Question: I would like to re-order the categories of a variable of my 'ggplot'.
I specifically added 'letters' before the categories of the variable to indicate the order.
Because I summarise with other variables the of the levels got messed up.
'''
value mean
1 a Sleep 539.72637
2 c Work 60.62189
3 e Travel/Commute 84.50249
4 f Cooking 54.24129
...............................
'''
But it should be
'''
a Sleep
b Personal care
c Work
d Studies/library
...
'''
Here is the summarised data of my plot.
'''
data = structure(list(value = structure(c(1L, 2L, 3L, 4L, 5L, 6L, 7L,
8L, 9L, 10L, 11L, 12L, 13L, 14L, 15L, 16L, 17L, 18L, 19L, 20L,
21L, 22L, 1L, 2L, 3L, 4L, 5L, 6L, 7L, 8L, 9L, 10L, 11L, 12L,
13L, 14L, 15L, 16L, 17L, 18L, 19L, 20L, 21L, 22L), .Label = c("a Sleep",
"c Work", "e Travel/Commute", "f Cooking", "g Housework", "h Odd jobs",
"i Eating", "j Child care", "k Care for others", "m Leisure",
"u TV/Radio", "v Others", "t Visiting/Socialising", "p Telephone/Online Communication",
"b Personal care", "d Studies/library", "s Religious", "l Shopping",
"q Computing/Internet", "n Highbrow", "o Sport", "r Civic"), class = "factor"),
mean = c(539.726368159204, 60.6218905472637, 84.5024875621891,
54.2412935323383, 133.980099502488, 37.4378109452736, 92.773631840796,
39.6393034825871, 49.8880597014925, 55.3109452736318, 126.<PHONE>,
19.1417910447761, 61.6169154228856, 7.86069651741294, 3.70646766169154,
2.46268656716418, 6.00746268656716, 41.6417910447761, 5.08706467661692,
12.3880597014925, 4.27860696517413, 1.56716417910448, 531.689440993789,
118.<PHONE>, 92.5590062111801, 25.<PHONE>, 71.2422360248447,
67.7391304347826, 91.5776397515528, 27.0310559006211, 29.1801242236025,
62.583850931677, 161.391304347826, 20.1614906832298, 61.0434782608696,
4.6583850931677, 0.31055900621118, 3.21739130434783, 5.3416149068323,
32.1739130434783, 16.1614906832298, 10.5962732919255, 7.57763975155279,
2.29813664596273)), .Names = c("value", "mean"), class = c("tbl_df",
"tbl", "data.frame"), row.names = c(NA, -44L))
'''
Could you help me to re-introduce the order of the categories ?
I guess I have to use 'desc' somewhere.
'''
ggplot(data=data, aes(x= value, y=mean, fill = value )) +
geom_bar(stat="identity") + theme_minimal()
'''

Some have <URL> 'reorder' but this is not what I want to do
'''
ggplot(data=data, aes(x= reorder(value, mean), y=mean, fill = value )) +
geom_bar(stat="identity") + theme_minimal()
'''
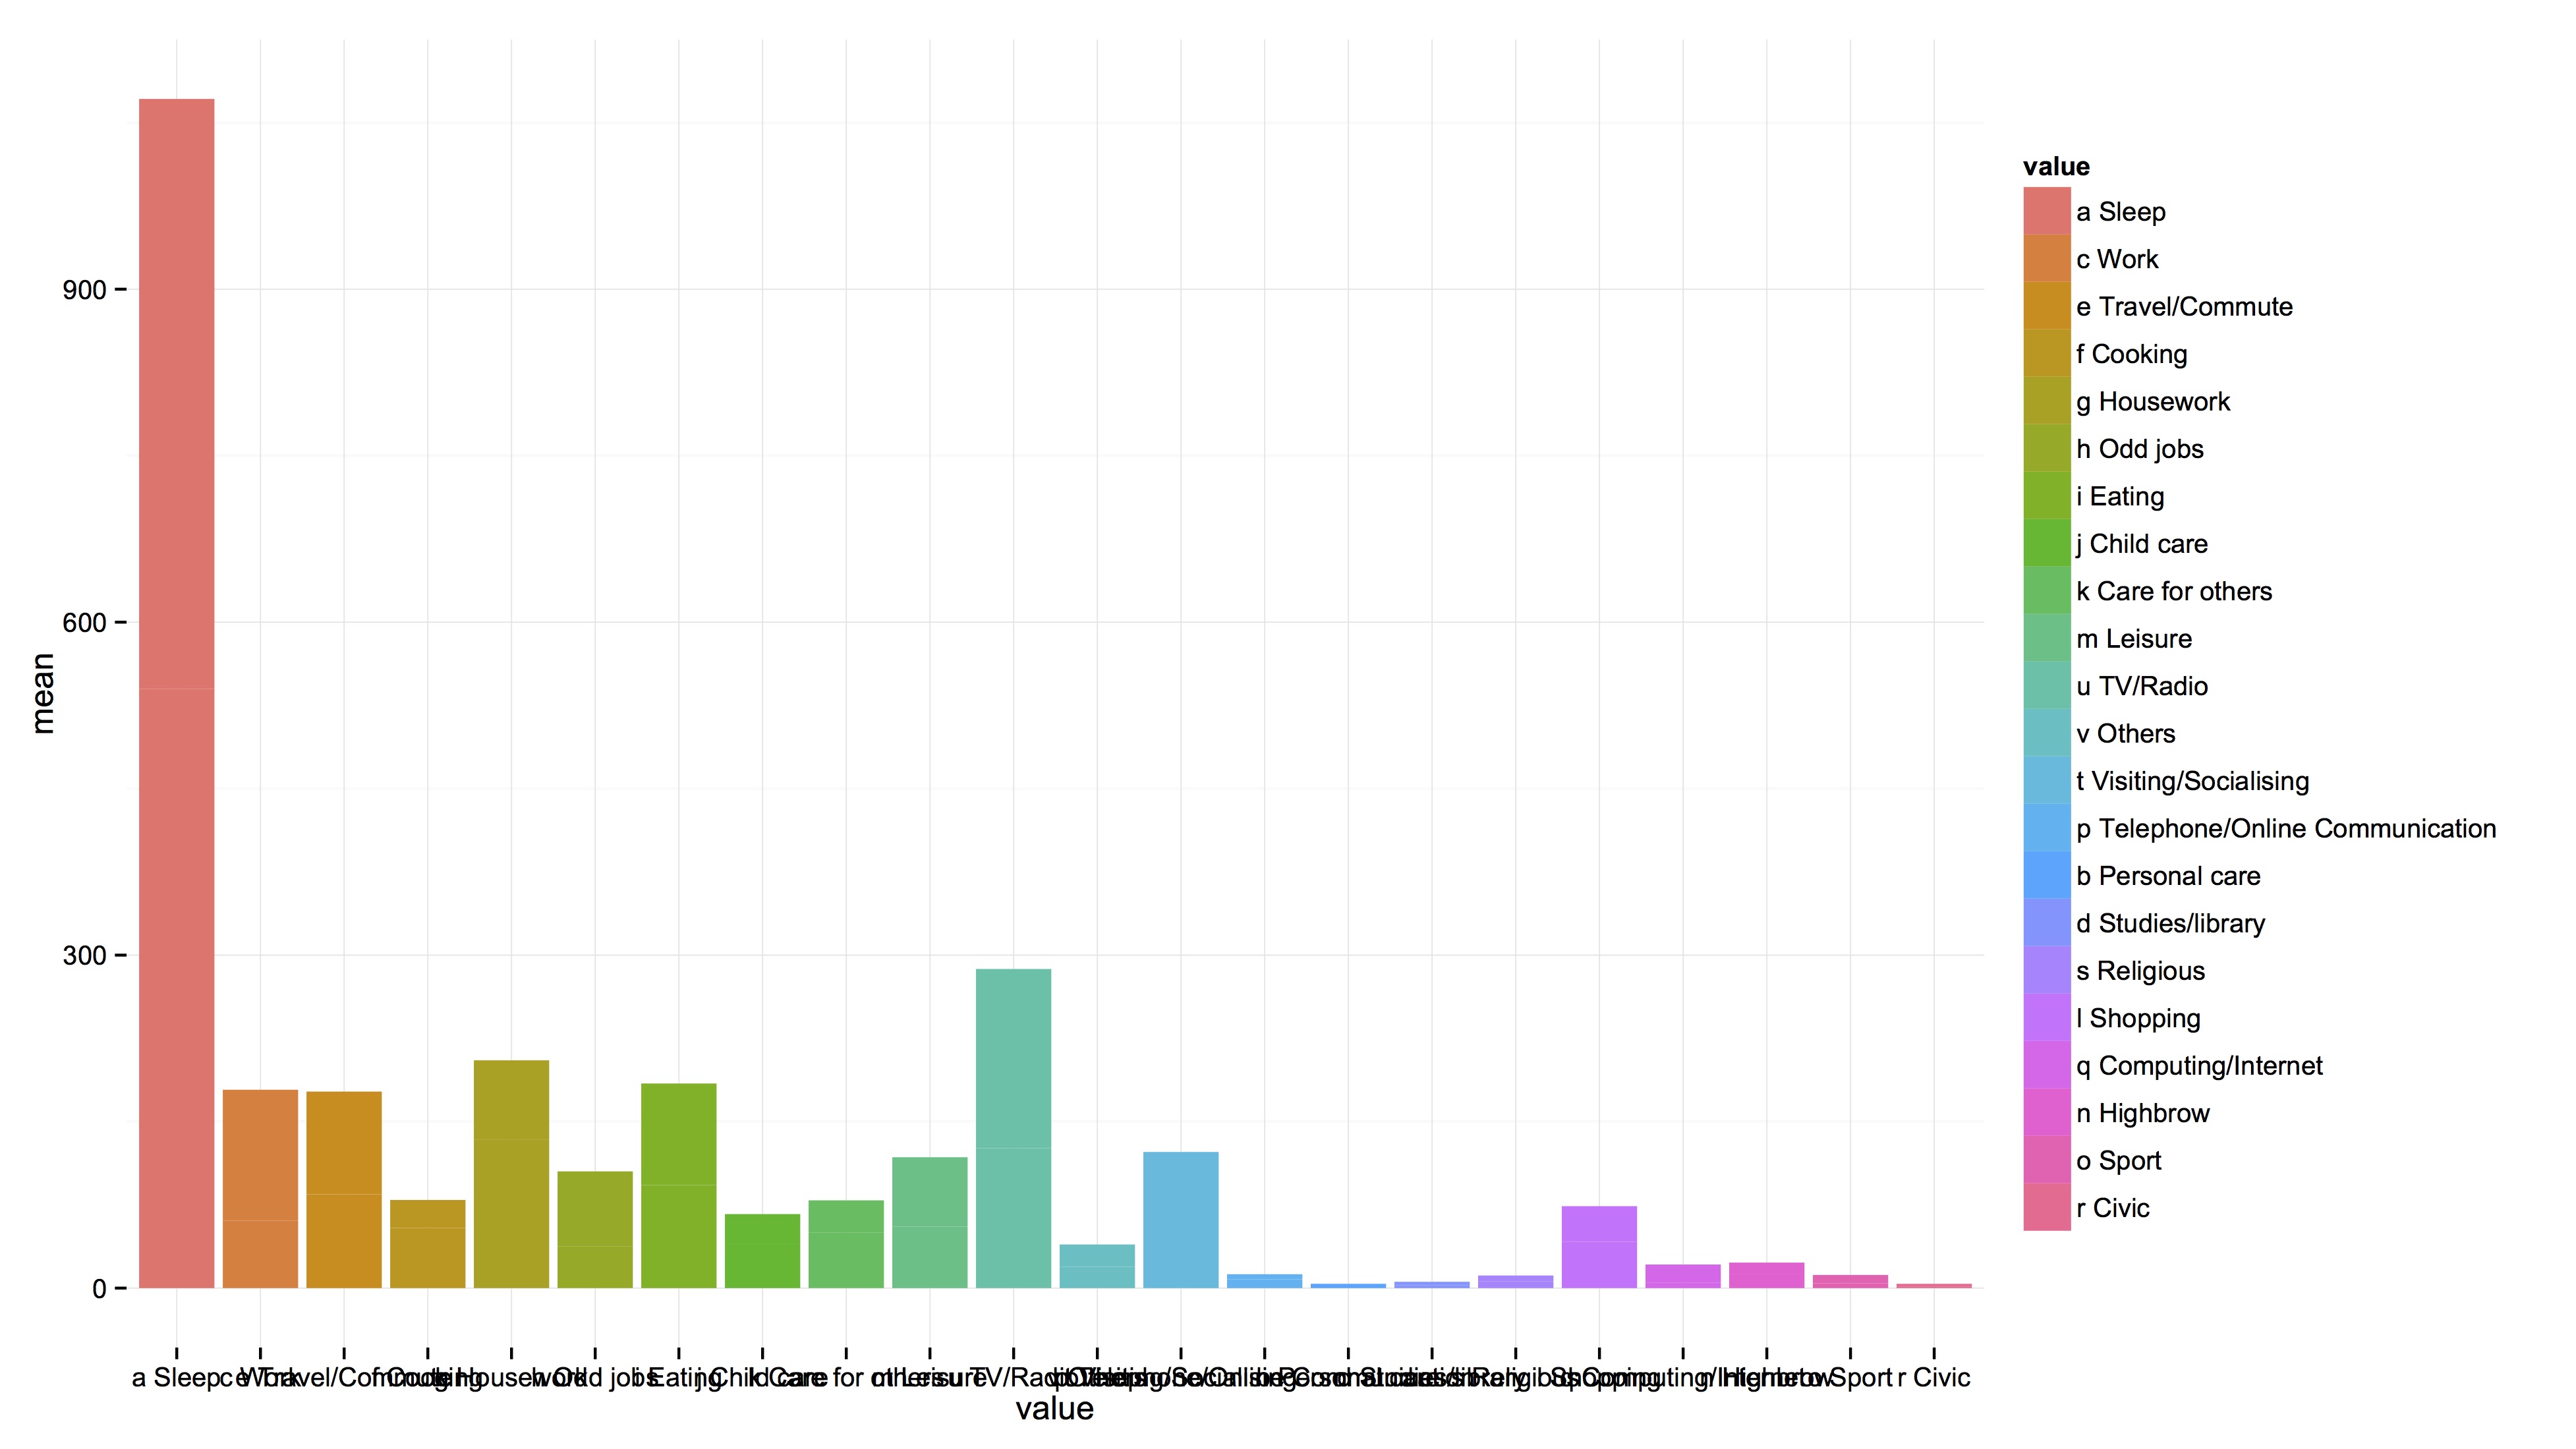
Answer: Relevel the variable using sorted levels of the 'value'variable (I created a new one for comparison purposes):
'''
data$value2 <- factor(data$value, levels = sort(levels(data$value)))
ggplot(data=data, aes(x= value2, y=mean, fill = value2 )) +
geom_bar(stat="identity") + theme_minimal()
'''